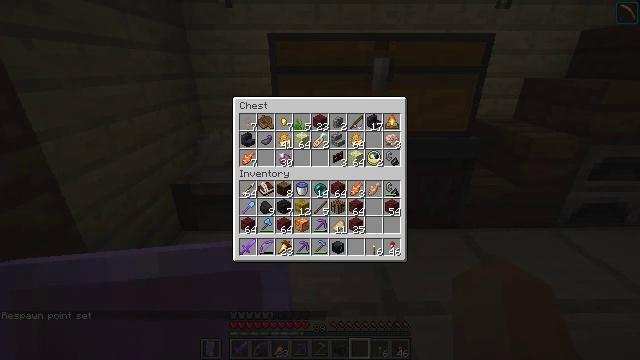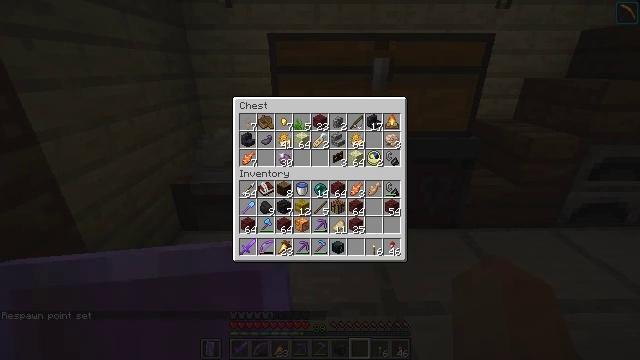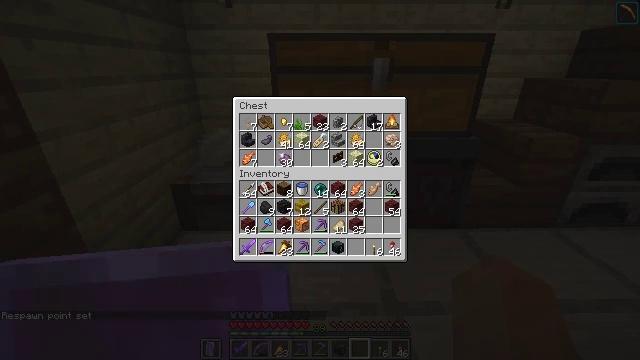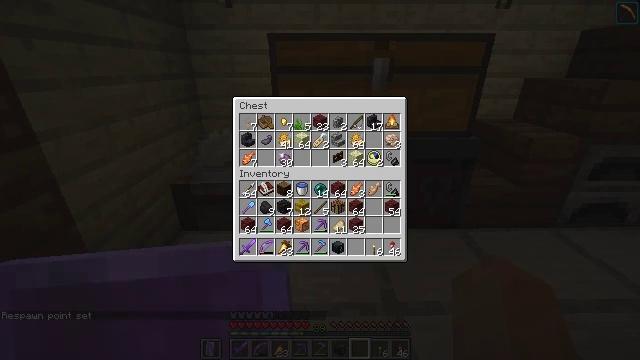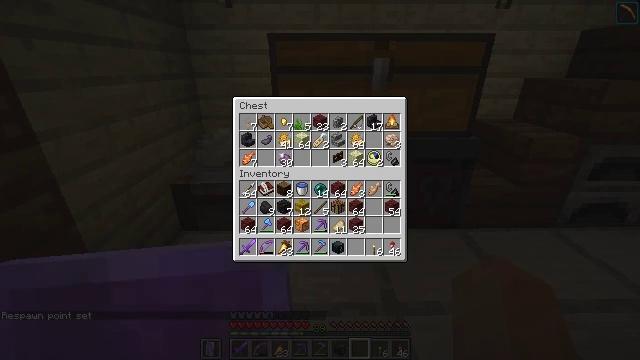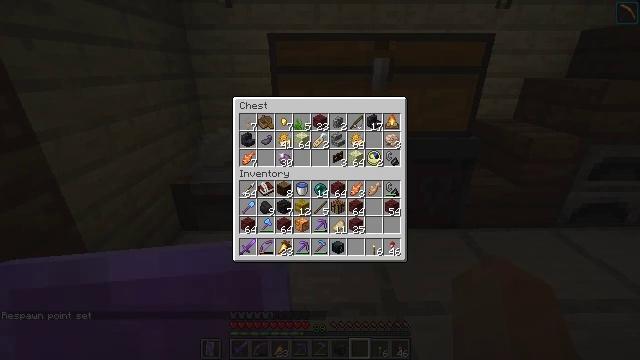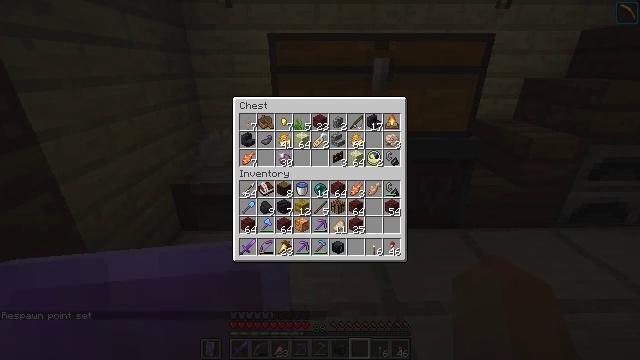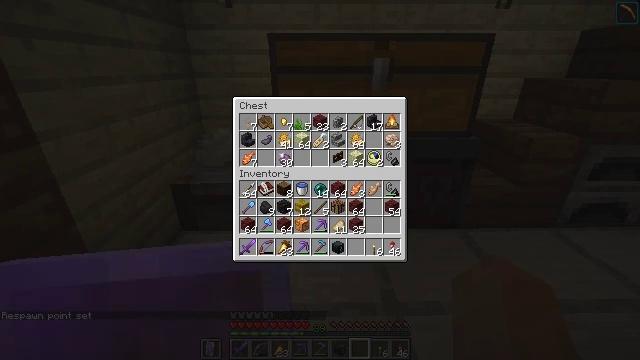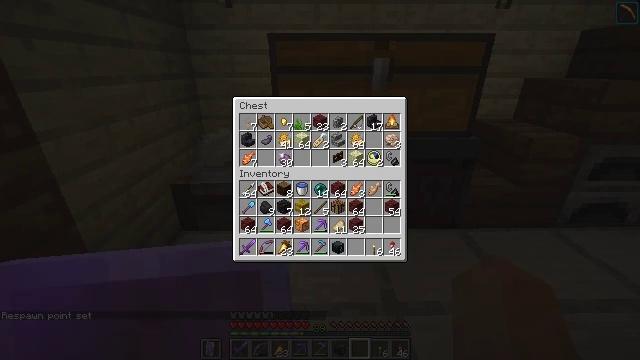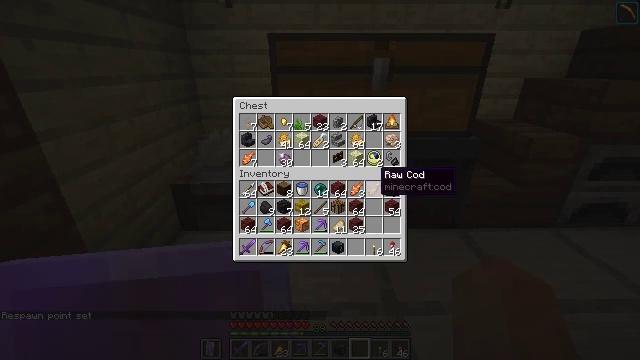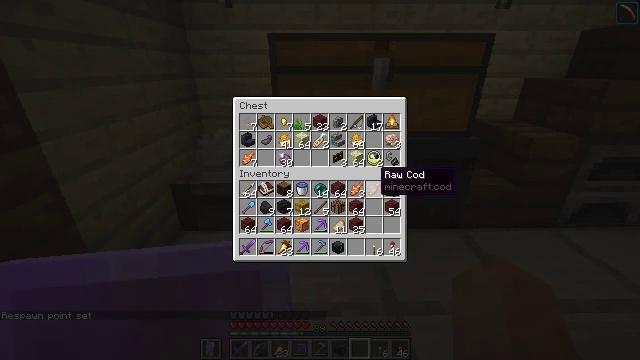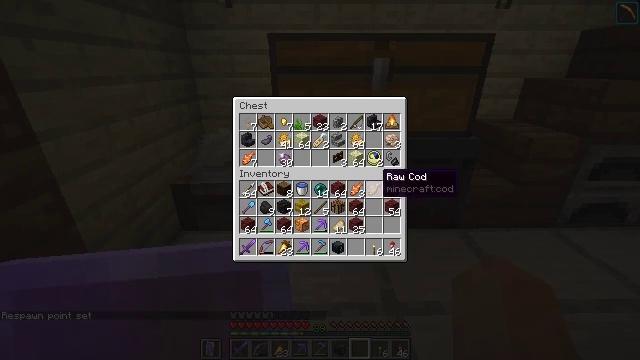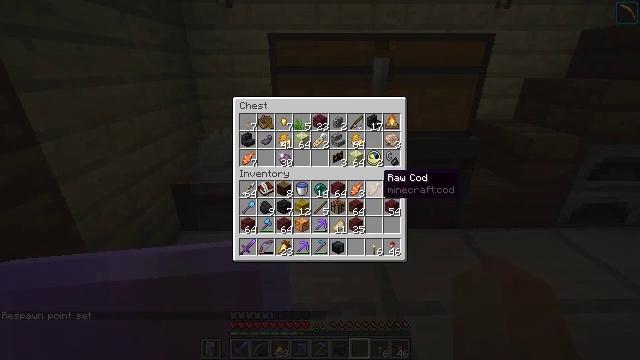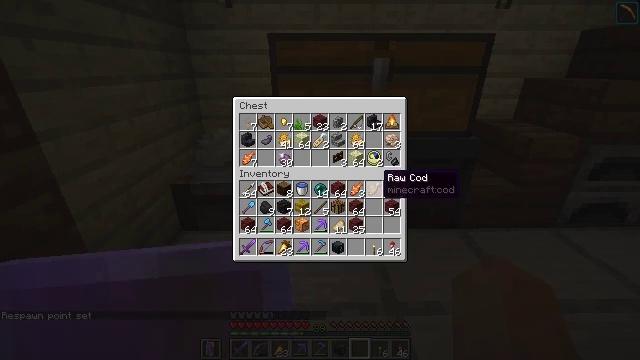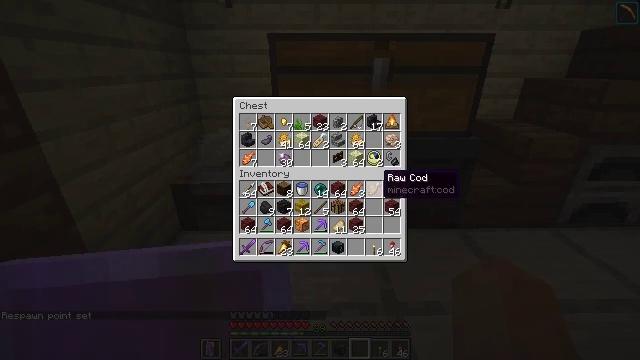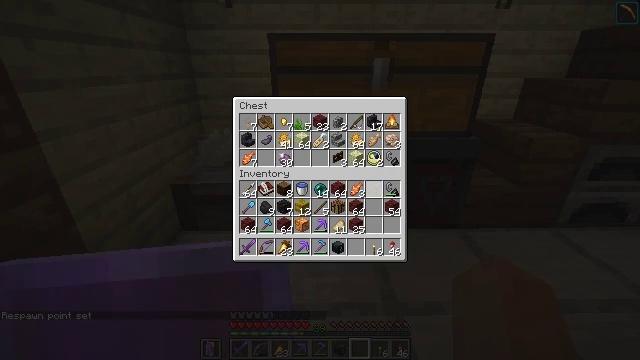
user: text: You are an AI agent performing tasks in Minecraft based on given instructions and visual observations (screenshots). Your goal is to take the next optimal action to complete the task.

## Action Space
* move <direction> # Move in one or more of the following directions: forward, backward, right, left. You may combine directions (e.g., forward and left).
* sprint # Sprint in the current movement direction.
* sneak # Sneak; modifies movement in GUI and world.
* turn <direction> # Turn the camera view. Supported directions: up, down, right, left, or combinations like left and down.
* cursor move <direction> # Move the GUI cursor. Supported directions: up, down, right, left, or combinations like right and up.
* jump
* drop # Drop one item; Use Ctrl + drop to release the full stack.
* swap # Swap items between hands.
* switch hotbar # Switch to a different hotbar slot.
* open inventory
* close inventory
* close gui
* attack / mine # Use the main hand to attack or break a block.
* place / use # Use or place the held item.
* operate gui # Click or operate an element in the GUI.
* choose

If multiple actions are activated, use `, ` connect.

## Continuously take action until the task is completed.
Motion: motion action
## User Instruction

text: Drop a tropical fish.
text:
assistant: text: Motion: cursor move left and up
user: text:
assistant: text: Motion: no_op
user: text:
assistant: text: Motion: no_op
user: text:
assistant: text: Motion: no_op
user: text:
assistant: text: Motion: no_op
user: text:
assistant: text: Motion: no_op
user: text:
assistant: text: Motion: no_op
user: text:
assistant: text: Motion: sneak
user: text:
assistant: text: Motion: sneak, cursor move down
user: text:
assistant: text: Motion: sneak
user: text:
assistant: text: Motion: sneak
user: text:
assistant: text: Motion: sneak
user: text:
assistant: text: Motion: sneak
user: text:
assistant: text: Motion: sneak
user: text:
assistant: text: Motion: sneak, operate gui
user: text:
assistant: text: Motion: sneak, operate gui
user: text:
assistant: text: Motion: sneak
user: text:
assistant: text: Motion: sneak
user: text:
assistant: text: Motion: sneak
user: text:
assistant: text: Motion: no_op
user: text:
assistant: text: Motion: no_op
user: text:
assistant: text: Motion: no_op
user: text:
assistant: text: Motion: no_op
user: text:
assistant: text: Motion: no_op
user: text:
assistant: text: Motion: no_op
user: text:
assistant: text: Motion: no_op
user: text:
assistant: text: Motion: no_op
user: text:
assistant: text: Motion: no_op
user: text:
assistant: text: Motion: no_op
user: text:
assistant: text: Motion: cursor move up